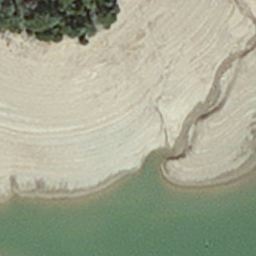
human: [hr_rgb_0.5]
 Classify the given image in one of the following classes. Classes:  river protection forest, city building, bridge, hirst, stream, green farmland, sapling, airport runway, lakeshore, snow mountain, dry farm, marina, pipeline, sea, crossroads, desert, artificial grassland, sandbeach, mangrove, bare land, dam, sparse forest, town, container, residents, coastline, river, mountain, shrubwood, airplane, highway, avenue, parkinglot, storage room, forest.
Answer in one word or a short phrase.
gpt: hirst